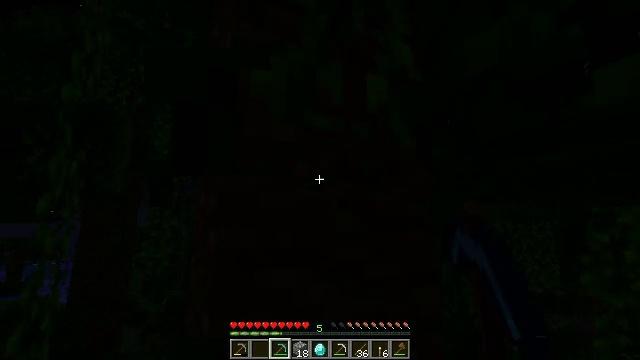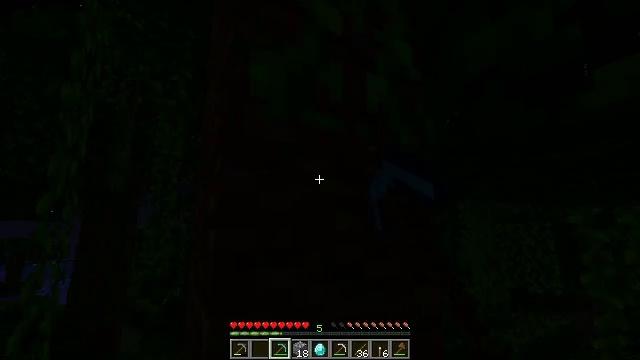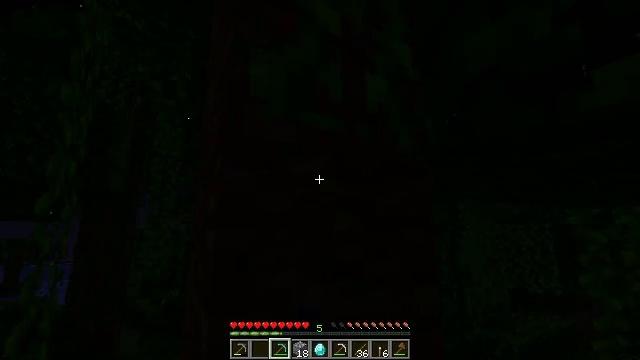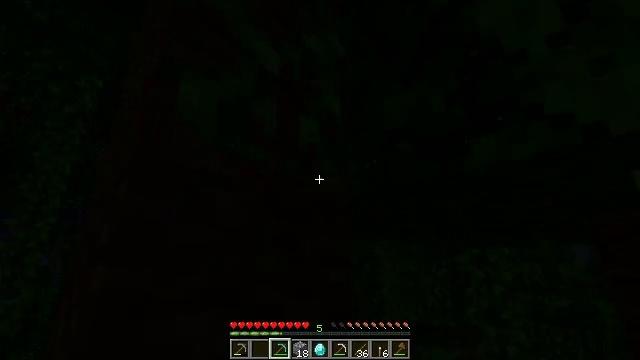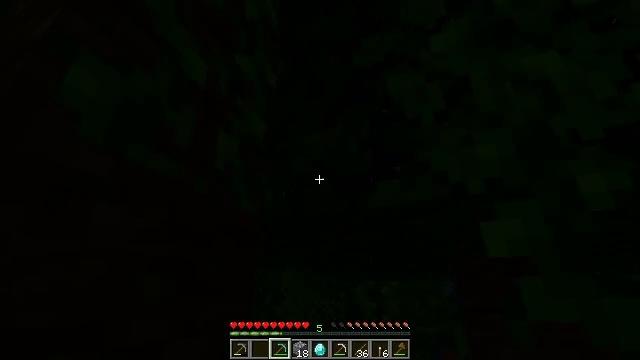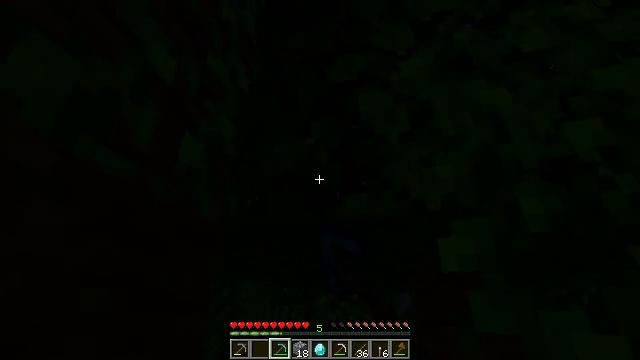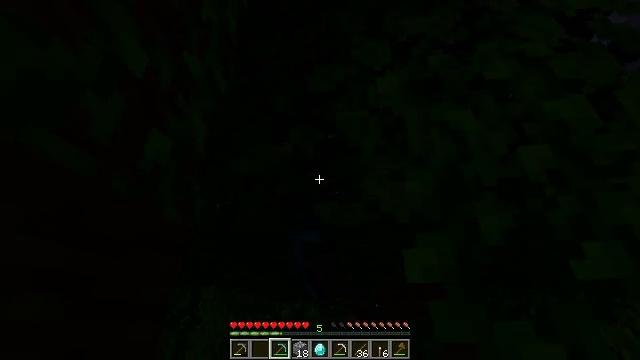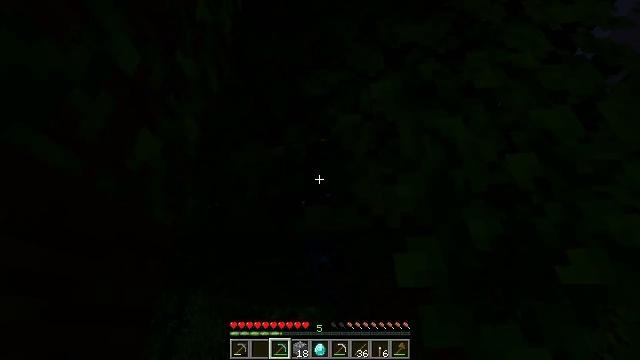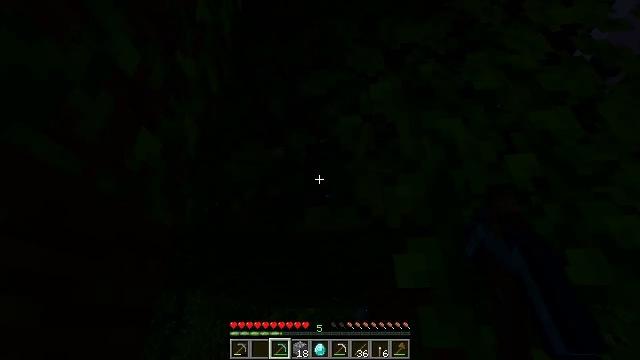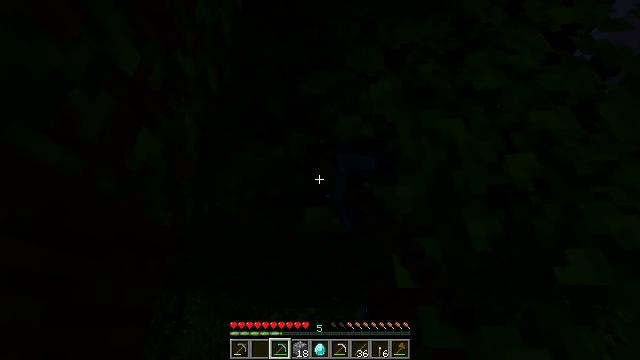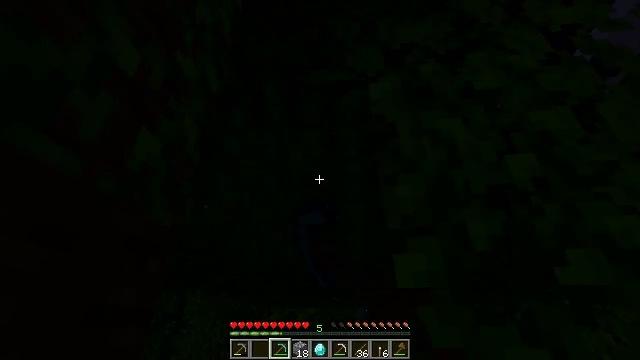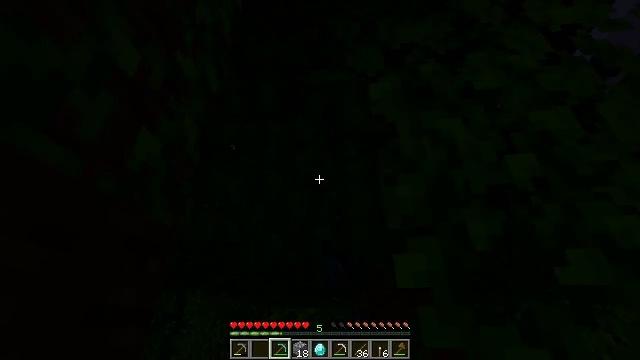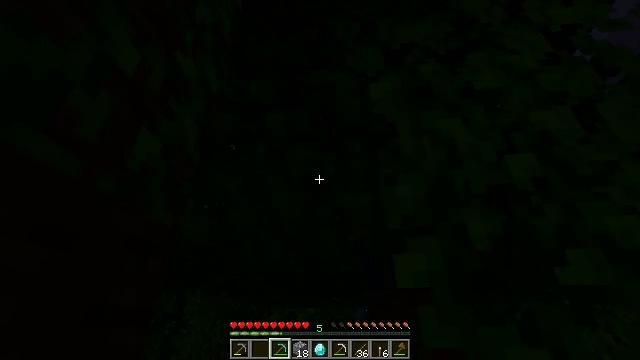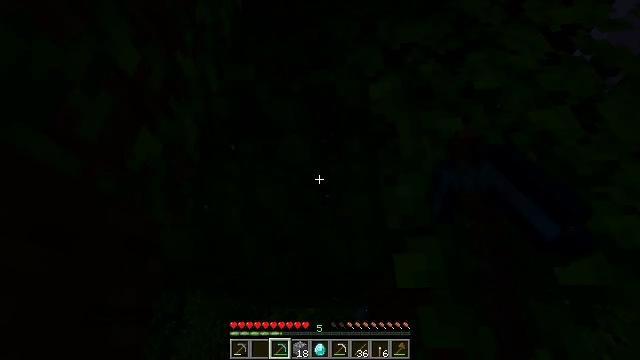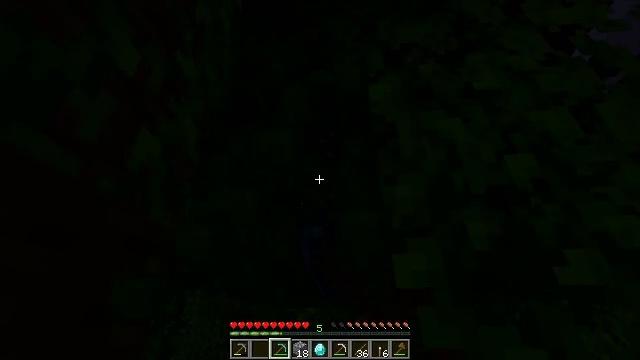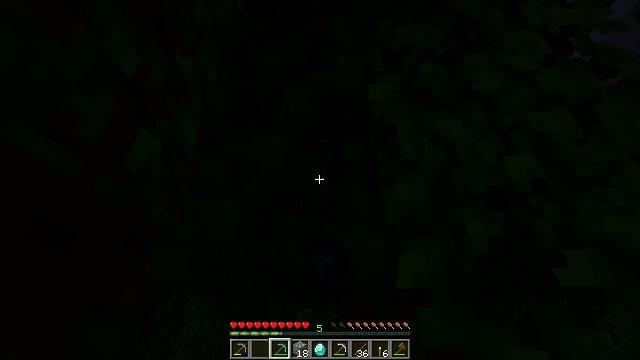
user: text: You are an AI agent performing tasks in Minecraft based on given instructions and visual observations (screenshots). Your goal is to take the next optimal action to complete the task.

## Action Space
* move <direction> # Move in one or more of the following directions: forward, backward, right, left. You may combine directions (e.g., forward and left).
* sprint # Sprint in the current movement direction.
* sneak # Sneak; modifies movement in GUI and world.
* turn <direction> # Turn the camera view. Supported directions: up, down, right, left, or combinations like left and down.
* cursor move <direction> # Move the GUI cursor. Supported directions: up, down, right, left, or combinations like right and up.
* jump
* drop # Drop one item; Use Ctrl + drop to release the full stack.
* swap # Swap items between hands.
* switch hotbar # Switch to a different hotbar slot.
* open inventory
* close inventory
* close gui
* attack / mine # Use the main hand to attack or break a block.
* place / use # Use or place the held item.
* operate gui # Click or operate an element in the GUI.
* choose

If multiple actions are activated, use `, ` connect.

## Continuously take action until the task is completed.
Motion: motion action
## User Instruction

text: Attack the jungle leaves to remove it.
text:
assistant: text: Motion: attack / mine
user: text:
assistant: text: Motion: attack / mine
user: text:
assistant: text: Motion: turn right and up, attack / mine
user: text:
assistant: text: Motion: turn right and up, attack / mine
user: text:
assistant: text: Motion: turn right and up, attack / mine
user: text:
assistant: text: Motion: turn right and up, attack / mine
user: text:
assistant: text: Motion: turn right, attack / mine
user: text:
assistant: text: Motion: attack / mine
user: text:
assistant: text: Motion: attack / mine
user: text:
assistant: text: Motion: attack / mine
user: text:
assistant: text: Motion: attack / mine
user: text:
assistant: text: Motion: attack / mine
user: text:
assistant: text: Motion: attack / mine
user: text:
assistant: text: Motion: attack / mine
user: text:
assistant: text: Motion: attack / mine
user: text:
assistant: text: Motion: attack / mine